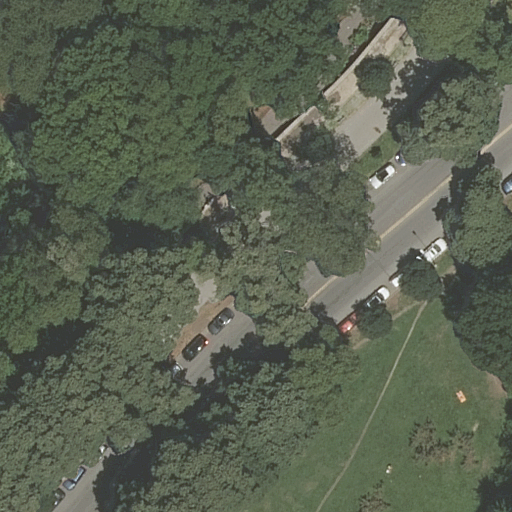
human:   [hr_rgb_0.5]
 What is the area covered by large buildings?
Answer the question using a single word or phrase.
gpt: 0m2

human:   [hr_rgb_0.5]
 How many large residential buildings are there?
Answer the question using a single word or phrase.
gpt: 0

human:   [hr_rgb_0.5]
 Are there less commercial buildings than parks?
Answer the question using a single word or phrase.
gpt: yes

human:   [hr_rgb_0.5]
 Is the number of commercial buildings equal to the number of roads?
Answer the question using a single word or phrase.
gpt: no

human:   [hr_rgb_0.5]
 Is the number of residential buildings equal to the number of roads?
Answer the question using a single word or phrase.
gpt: no

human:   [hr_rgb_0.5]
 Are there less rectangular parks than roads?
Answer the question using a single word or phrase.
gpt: yes

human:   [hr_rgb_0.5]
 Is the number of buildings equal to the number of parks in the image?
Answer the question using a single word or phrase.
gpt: no

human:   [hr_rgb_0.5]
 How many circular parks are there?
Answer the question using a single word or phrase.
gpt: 0

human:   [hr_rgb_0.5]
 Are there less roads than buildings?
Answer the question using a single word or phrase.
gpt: no

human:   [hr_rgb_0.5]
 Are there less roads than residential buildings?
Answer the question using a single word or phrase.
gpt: no

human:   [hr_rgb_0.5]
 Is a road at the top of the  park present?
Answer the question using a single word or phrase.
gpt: no

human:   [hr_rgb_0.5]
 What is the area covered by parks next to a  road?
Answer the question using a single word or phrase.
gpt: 10636m2

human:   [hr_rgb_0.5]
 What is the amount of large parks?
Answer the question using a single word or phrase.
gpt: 1

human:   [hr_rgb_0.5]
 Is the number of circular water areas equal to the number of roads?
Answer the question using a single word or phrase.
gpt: no

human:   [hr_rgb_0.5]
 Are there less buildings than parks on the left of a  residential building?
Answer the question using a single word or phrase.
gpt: no

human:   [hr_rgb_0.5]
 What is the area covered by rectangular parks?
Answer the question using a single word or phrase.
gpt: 10636m2

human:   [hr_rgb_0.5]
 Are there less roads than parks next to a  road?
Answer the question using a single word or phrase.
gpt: no

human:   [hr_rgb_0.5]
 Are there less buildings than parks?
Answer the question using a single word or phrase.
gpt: yes

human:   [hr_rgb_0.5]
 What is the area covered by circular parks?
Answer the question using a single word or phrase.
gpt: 0m2

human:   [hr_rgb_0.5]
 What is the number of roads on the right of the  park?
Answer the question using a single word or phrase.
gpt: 0

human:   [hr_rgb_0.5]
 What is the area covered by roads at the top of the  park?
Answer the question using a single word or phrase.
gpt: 0m2

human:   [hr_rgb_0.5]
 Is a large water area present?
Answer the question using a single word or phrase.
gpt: no

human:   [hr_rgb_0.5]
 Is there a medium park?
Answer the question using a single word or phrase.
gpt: no

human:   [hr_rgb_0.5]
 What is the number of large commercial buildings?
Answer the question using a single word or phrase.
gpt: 0

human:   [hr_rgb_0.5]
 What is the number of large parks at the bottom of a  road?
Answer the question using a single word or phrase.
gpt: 0

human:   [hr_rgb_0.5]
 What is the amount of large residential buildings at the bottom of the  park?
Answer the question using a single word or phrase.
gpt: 0

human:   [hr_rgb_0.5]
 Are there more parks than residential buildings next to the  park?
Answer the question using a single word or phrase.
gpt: yes

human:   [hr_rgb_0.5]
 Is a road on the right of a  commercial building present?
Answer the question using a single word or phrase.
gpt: no

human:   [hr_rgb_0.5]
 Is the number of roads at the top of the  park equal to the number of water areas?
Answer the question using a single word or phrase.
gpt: yes

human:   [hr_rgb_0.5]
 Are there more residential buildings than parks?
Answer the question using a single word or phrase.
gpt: no

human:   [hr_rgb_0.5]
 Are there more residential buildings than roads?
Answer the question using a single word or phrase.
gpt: no

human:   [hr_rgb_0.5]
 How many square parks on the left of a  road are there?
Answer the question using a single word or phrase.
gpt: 0

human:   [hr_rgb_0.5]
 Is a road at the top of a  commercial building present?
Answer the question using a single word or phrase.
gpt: no

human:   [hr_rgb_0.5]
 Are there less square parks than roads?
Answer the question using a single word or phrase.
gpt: yes

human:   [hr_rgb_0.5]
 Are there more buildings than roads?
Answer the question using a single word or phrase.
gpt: no

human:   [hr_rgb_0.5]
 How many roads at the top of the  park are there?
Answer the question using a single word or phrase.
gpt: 0